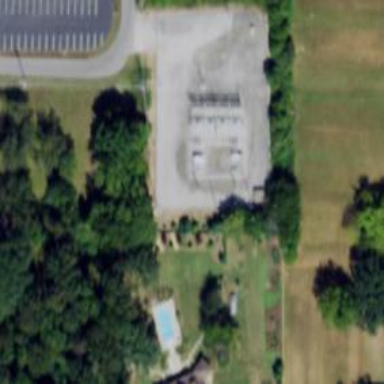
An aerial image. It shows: Distribution level power substation enclosed by fence.